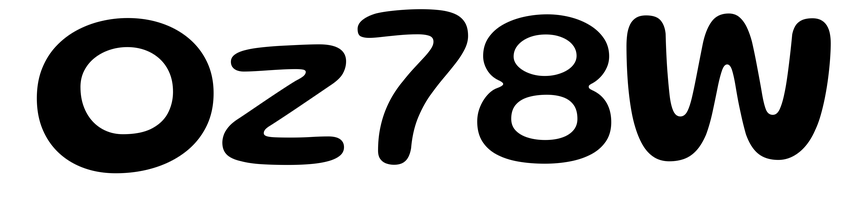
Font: Gluten_Medium